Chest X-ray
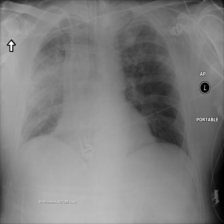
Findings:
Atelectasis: negative
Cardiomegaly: negative
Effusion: negative
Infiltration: positive
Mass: negative
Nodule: negative
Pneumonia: negative
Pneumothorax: negative
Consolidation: negative
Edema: negative
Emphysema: negative
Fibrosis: negative
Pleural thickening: negative
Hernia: negative